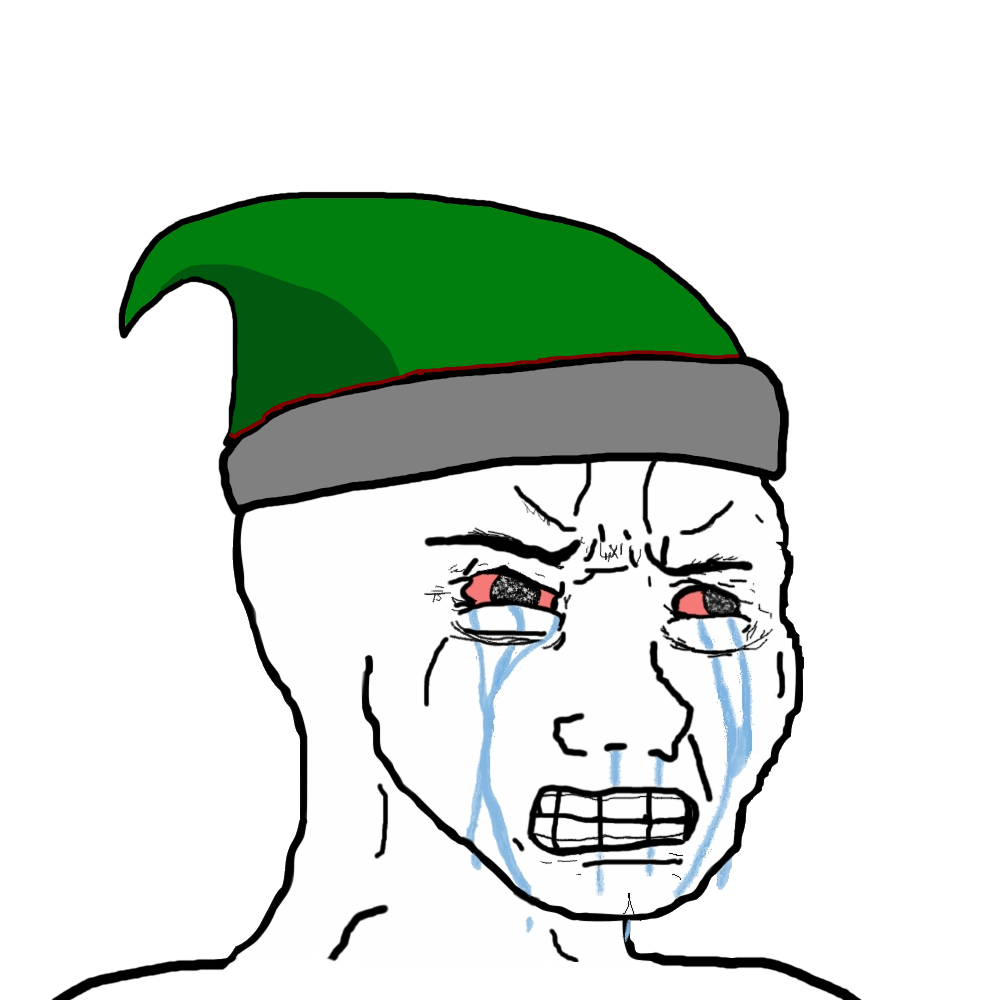
Label: 5_Crying_Wojak